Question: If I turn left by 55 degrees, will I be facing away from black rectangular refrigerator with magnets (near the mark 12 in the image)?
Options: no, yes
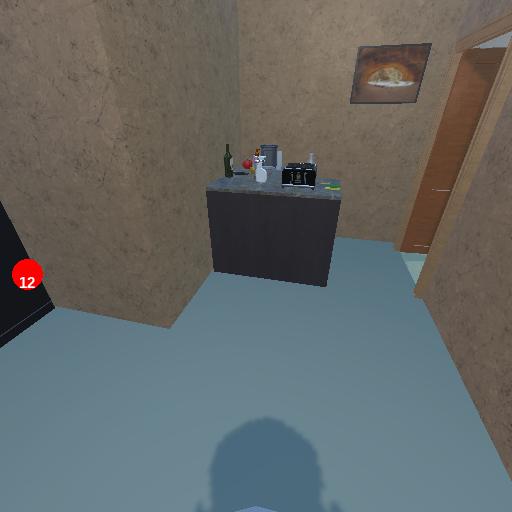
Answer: no